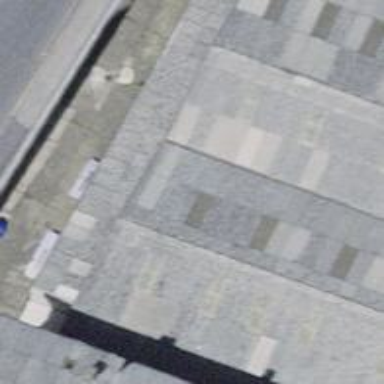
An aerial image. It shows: View of roof of building.